Question: I have 2 curves illustrated with the following Mathematica code:
'''
Show[Plot[PDF[NormalDistribution[0.044, 0.040], x], {x, 0, 0.5}, PlotStyle -> Red],
Plot[PDF[NormalDistribution[0.138, 0.097], x], {x, 0, 0.5}]]
'''

I need to do 2 things:
1. Find the x and y coordinates where the two curves intersect and
2. Find the area under the red curve to the right of the x coordinate in the above intersection.
I haven't done this kind of problem in Mathematica before and haven't found a way to do this in the documentation. Not certain what to search for.
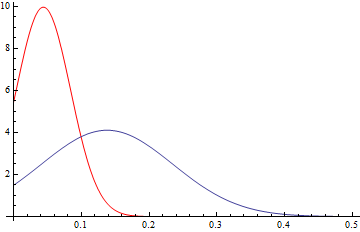
Answer: Can find where they intersect with Solve (or could use FindRoot).
'''
intersect =
x /. First[
Solve[PDF[NormalDistribution[0.044, 0.040], x] ==
PDF[NormalDistribution[0.138, 0.097], x] && 0 <= x <= 2, x]]
'''
Out[4]= <PHONE>
Now take the CDF up to that point.
'''
CDF[NormalDistribution[0.044, 0.040], intersect]
'''
Out[5]= 0.917554
Was not sure if you wanted to begin at x=0 or -infinity; my version does the latter. If the former then just subtract off the CDF evaluated at x=0.
FindRoot usage would be
'''
intersect =
x /. FindRoot[
PDF[NormalDistribution[0.044, 0.040], x] ==
PDF[NormalDistribution[0.138, 0.097], x], {x, 0, 2}]
'''
Out[6]= <PHONE>
If you were working with something other than probability distributions you could integrate up to the intersection value. Using CDF is a useful shortcut since we had a PDF to integrate.
Daniel Lichtblau
Wolfram Research